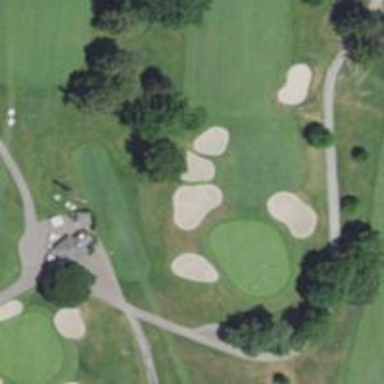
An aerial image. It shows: View of golf hole.